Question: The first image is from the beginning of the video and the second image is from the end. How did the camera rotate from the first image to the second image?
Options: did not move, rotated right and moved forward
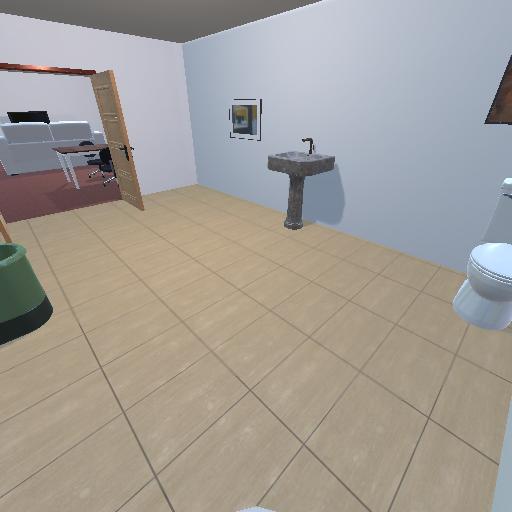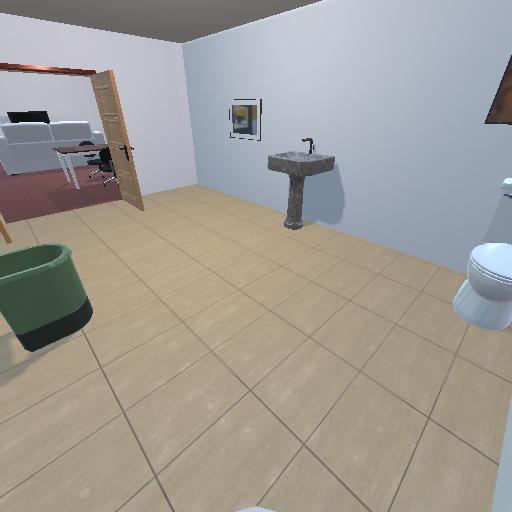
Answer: did not move